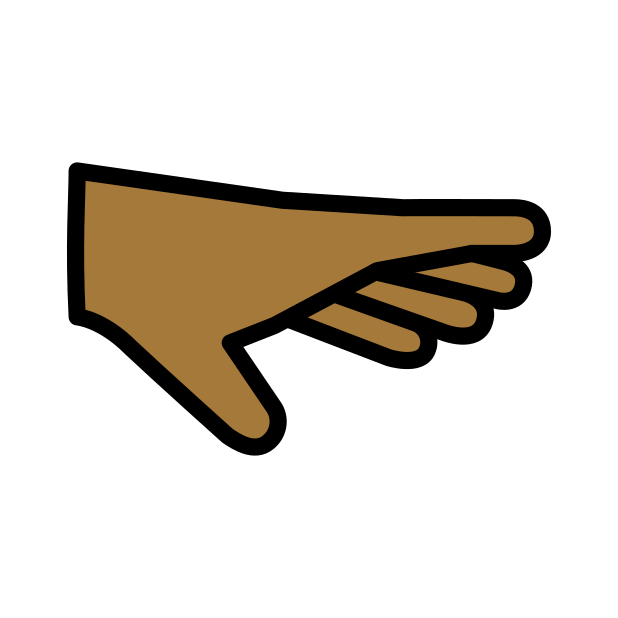
palm down hand: medium-dark skin tone